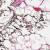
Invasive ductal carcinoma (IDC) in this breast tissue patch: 0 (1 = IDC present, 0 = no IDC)